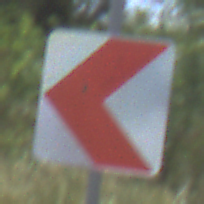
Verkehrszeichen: RichtungstafelnInKurvenKleinRechts
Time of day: Midday
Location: Outdoor (Nature)
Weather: PartlyCloudy
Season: NotSpecified
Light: Natural